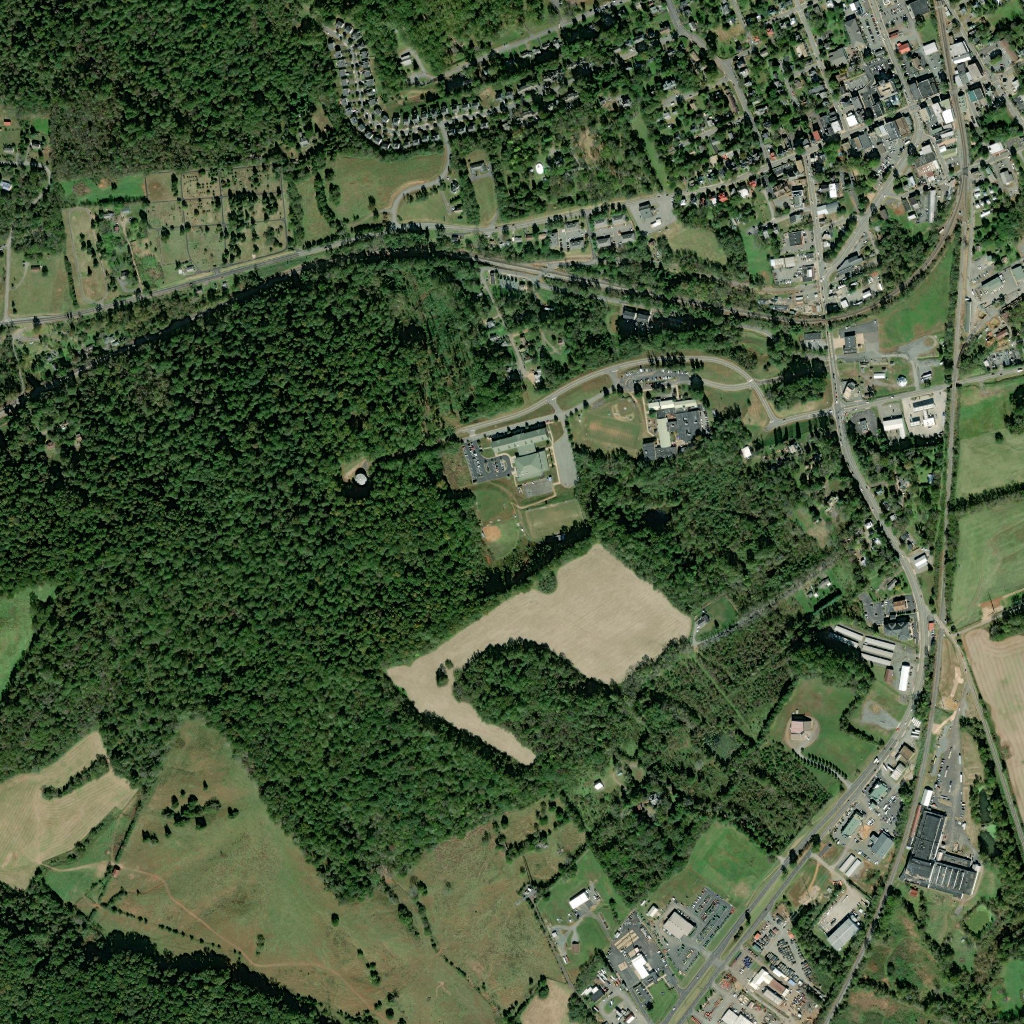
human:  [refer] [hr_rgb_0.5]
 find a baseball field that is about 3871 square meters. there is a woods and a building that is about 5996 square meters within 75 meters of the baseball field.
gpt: <box>[[47, 50, 51, 54, 0]]</box>

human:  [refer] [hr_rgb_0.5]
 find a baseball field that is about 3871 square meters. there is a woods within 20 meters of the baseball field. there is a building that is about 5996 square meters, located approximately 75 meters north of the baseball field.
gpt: <box>[[47, 50, 51, 54, 0]]</box>